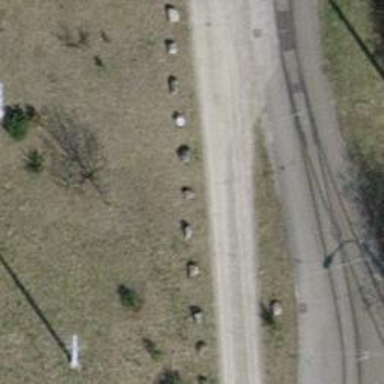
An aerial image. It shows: Block barrier.